Question: Got a situation here, though I have a few ways to solve the problem but I'm very much feeling that it's not the best way to solve as I'm doing it now. Let me try to explain my problem first. From Database I get an IEnumerable of NavReturnModelSP where NavReturnModelSP is a simple model class like
'''
public class NavReturnModelSP
{
public string Scheme_Name { get; set; }
public DateTime Date { get; set; }
public double ReInvest_Nav { get; set; }
}
'''
Now I need to first order the set by Scheme_Name & Date & then need to rebase each Scheme & Date pair value to the base of 100 for proper comparison between schemes from the very first date. . Below is a picture for your referance, Hope it'll explain you the problem better.

And I'm solving it now just by looping through....
where 'data' is the IEnumerable of NavReturnModelSP
'''
var preModel = data.OrderBy(x => x.Scheme_Name).ThenBy(x => x.Date).ToList();
var preScheme = "";
var firstNav = 0d;
for (int i = 0; i < preModel.Count(); i++)
{
if (preModel[i].Scheme_Name != preScheme)
{
firstNav = preModel[i].ReInvest_Nav;
preModel[i].ReInvest_Nav = 100;
}
else
{
if (preModel[i - 1].ReInvest_Nav != 0) // Just a check, nothing special.
preModel[i].ReInvest_Nav = 100 * preModel[i].ReInvest_Nav / firstNav;
}
preScheme = preModel[i].Scheme_Name;
}
'''
Now I have 'preModel' with the rebased data in the ReInvest_Nav column. But I feel that I'm not using the proper power of the CPU & I can use Parallal programming / PLINQ to minimize the time frame as for 100000 rows for loop will be quite slow. Can someone please guide me for that.
Thanks & Happy New Year :)
Sanjay
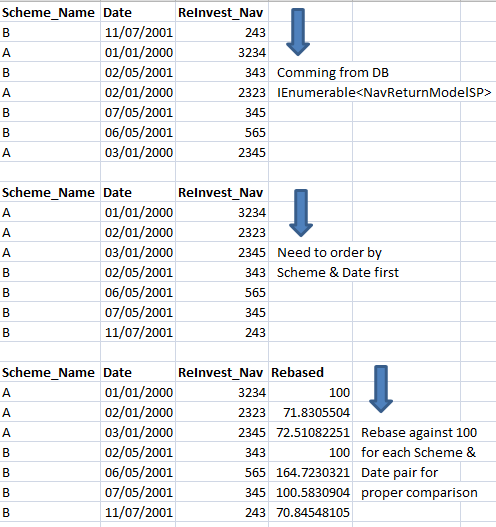
Answer: Try this:
'''
var preModel = data.GroupBy(x => x.Scheme_Name)
.Select(x => new {
Scheme_Name = x.Key,
Max = x.Max(m => m.ReInvest_Nav),
Data = x
})
.SelectMany(x => x.Data.Select(y => new {
y.Scheme_Name,
y.Date,
y.ReInvest_Nav,
Rebased = y.ReInvest_Nav / x.Max * 100
}))
.OrderBy(x => x.Scheme_Name)
.ThenBy(x => x.Date)
.ToList();
'''
I can't promise this will be any faster, but it avoids explicit loops.